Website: home-depot
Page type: delivery-shipping
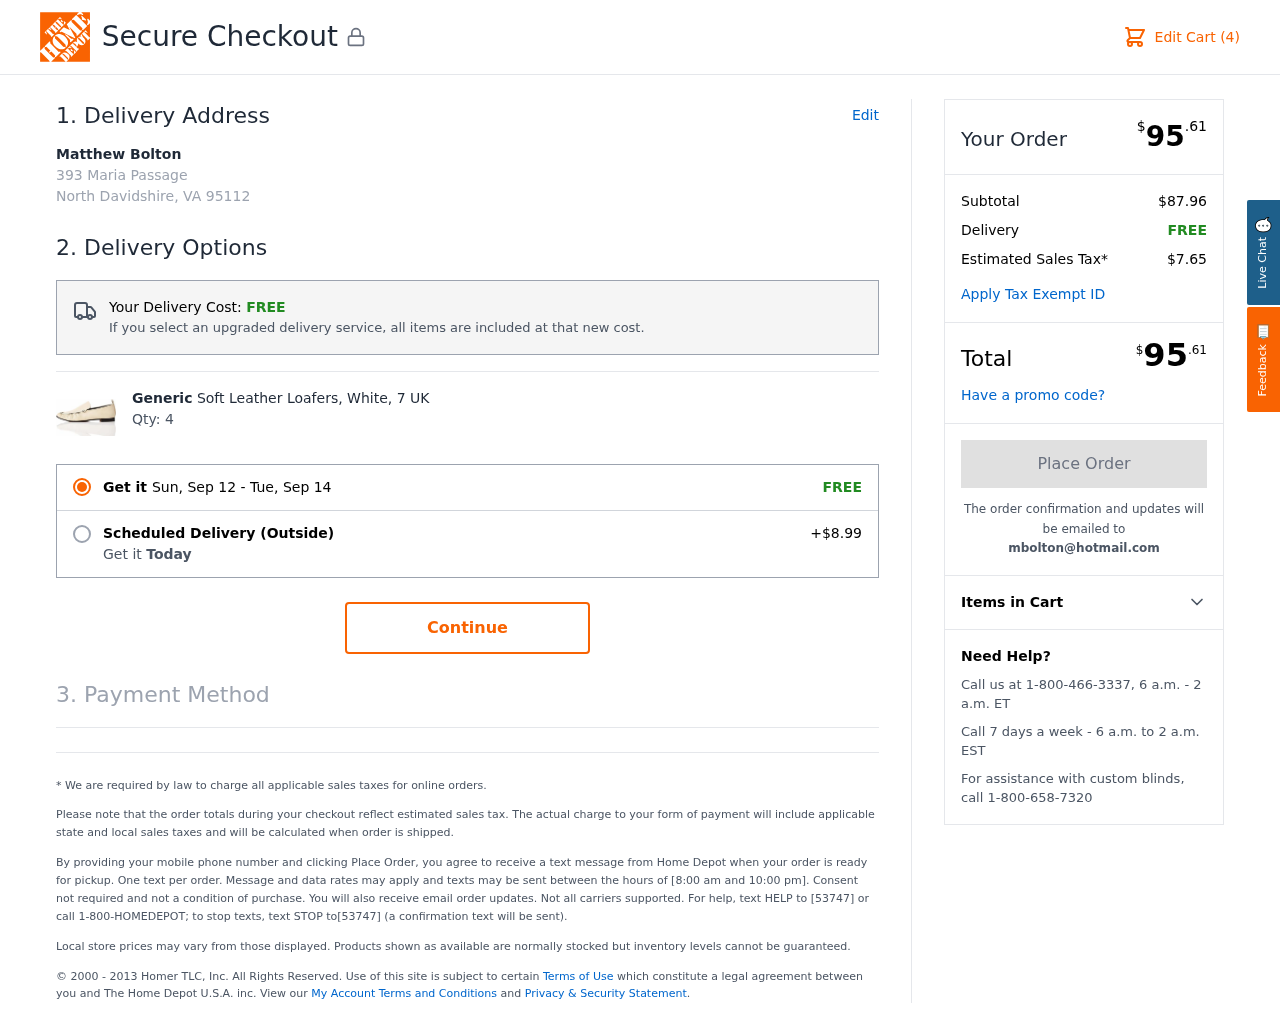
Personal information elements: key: PII_CITY_STATE_ZIP
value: North Davidshire, VA 95112
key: PII_EMAIL
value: mbolton@hotmail.com
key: PII_FULLNAME
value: Matthew Bolton
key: PII_STREET
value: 393 Maria Passage
Product elements: key: PRODUCT1_BRAND
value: Generic
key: PRODUCT1_NAME
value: Soft Leather Loafers, White, 7 UK
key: PRODUCT1_QUANTITY
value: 4
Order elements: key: ORDER_NUM_ITEMS
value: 4
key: ORDER_DELIVERY_DATE_START
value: Sun, Sep 12
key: ORDER_DELIVERY_DATE
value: Tue, Sep 14
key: ORDER_TOTAL
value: $95.61
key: ORDER_SUBTOTAL
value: $87.96
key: ORDER_SHIPPING_COST
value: FREE
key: ORDER_TAX
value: $7.65
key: ORDER_TOTAL2
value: $95.61